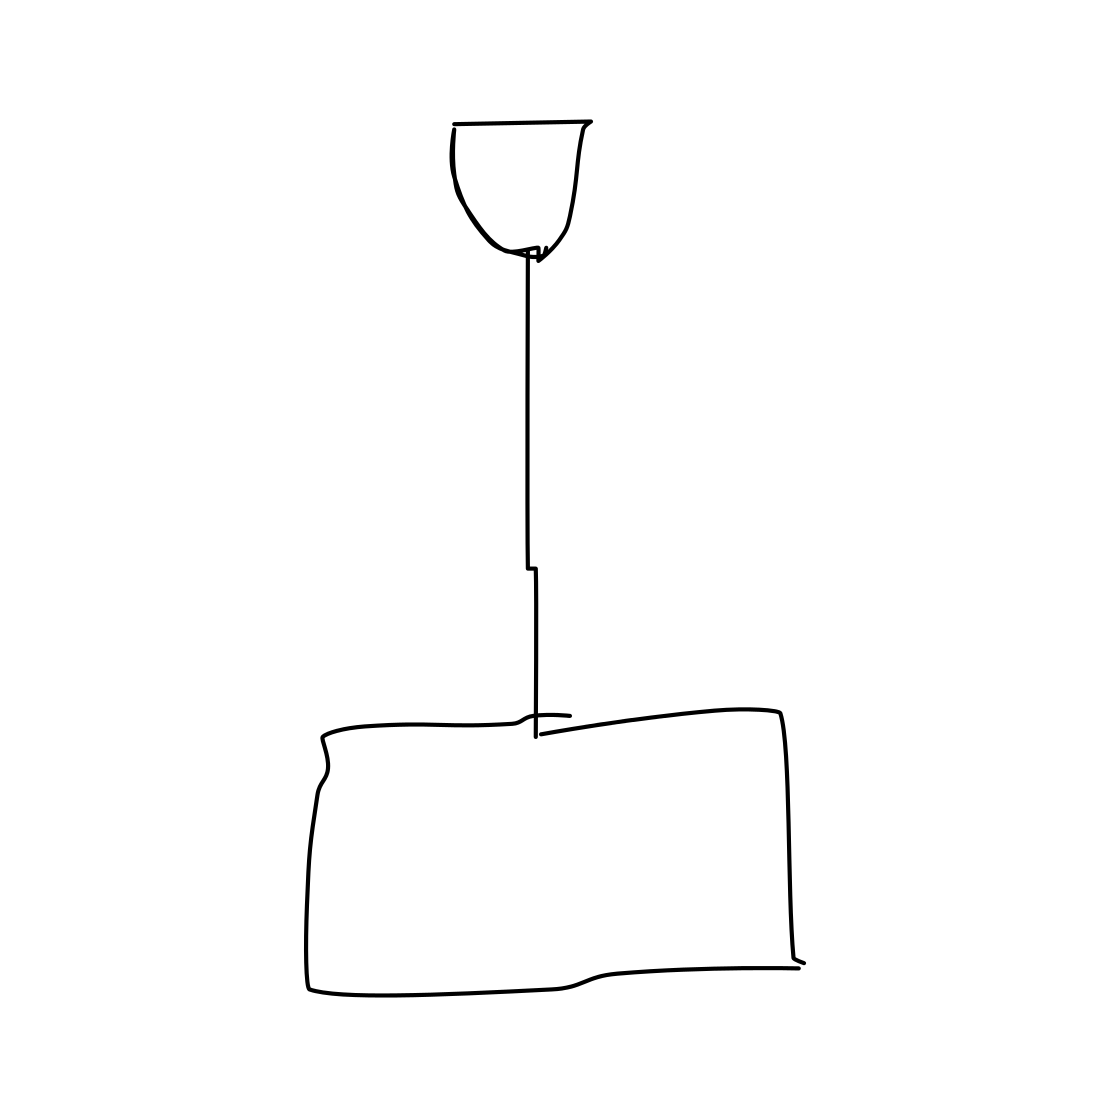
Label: shovel